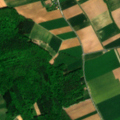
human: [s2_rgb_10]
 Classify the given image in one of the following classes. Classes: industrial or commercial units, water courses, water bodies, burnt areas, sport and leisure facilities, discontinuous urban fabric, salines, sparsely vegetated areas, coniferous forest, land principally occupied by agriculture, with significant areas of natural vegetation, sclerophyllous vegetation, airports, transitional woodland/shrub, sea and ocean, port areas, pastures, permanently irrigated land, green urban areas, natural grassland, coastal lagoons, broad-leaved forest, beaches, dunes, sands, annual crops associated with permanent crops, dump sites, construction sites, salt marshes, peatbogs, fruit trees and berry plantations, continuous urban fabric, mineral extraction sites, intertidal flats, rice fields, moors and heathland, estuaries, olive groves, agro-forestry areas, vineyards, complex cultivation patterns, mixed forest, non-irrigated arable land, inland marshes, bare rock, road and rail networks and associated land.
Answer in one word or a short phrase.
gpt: discontinuous urban fabric, non-irrigated arable land, complex cultivation patterns, land principally occupied by agriculture, with significant areas of natural vegetation, broad-leaved forest